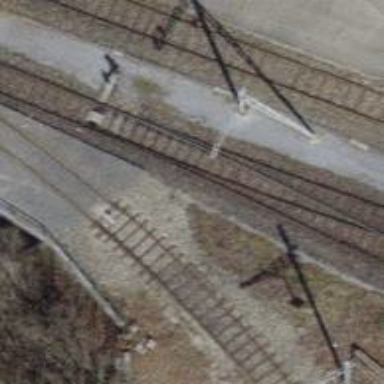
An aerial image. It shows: Railway switch.